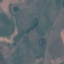
Label: Pasture